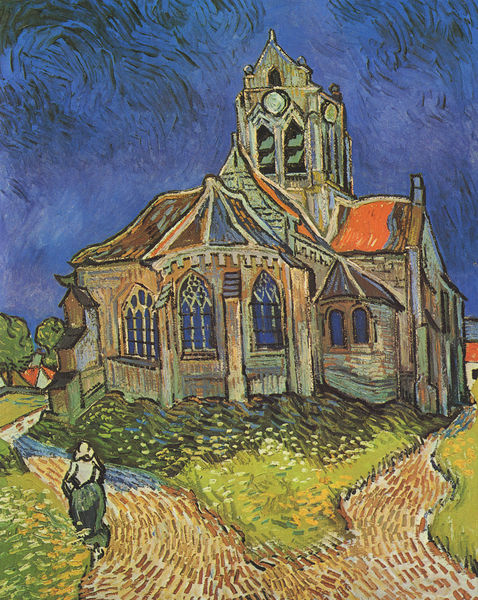
Titel: Die Kirche von Auvers
Künstler: Vincent van Gogh
Standort: Paris
Institution: Musée d'Orsay
Schlagwörter: baum, blau, dunkel, gemälde, himmel, mann, schatten, wolken, bäume, gelb, grün, impressionismus, kirchturm, landschaft, ocker, stadt, bewegung, blumen, braun, bunt, fenster, frankreich, frau, glas, grau, kleid, licht, nacht, orange, schwarz, strasse, dach, dame, gebäude, gras, haus, rasen, rot, weg, wiese, expressionismus, haube, rock, architektur, bluse, mensch, spitze, holland, niederlande, öl, häuser, wind, gehen, kirche, pastos, pfad, sonne, wege, wiesen, land, figur, gotik, kreis, rund, turm, garten, magd, sommer, wellen, ort, pointilismus, bäuerin, feldweg, modern, dorf, dächer, landstraße, linien, spazieren, van gogh, bretagne, staffage, spitz, weib, finster, streifen, uhr, stimmung, ölfarbe, blumenwiese, striche, gauguin, punkte, burg, gogh, glockenturm, dom, kreuzung, schraffur, künstler, nonne, tupfen, pinsel, pinselduktus, pinselstrich, vincent van gogh, kathedrale, halbrund, gemäuer, gotisch, rosette, spitzbogen, spitzbögen, picasso, apsis, bran, sonnenschein, strassen, chor, kapelle, pinselstriche, wegrand, spaziergänger, wiesenblumen, gothik, schief, weggabelung, mittelalterlich, krumm, glocken, blühten, sakralbau, osten, masswerk, vincent, gabelung, turmuhr, avantgarde, romanisch, strichel, vierungsturm, stützpfeiler, kirchenfenster, ausbau, spitzbogenfenster, masswerkfenster, sakristei, van, tiefblau, spaziergängerin, abzweigung, blumenwiesen, kirchgängerin, runkelig, tiefes blau, weggabel, rückenpartie, gotsich, gotisch+, weies